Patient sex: M
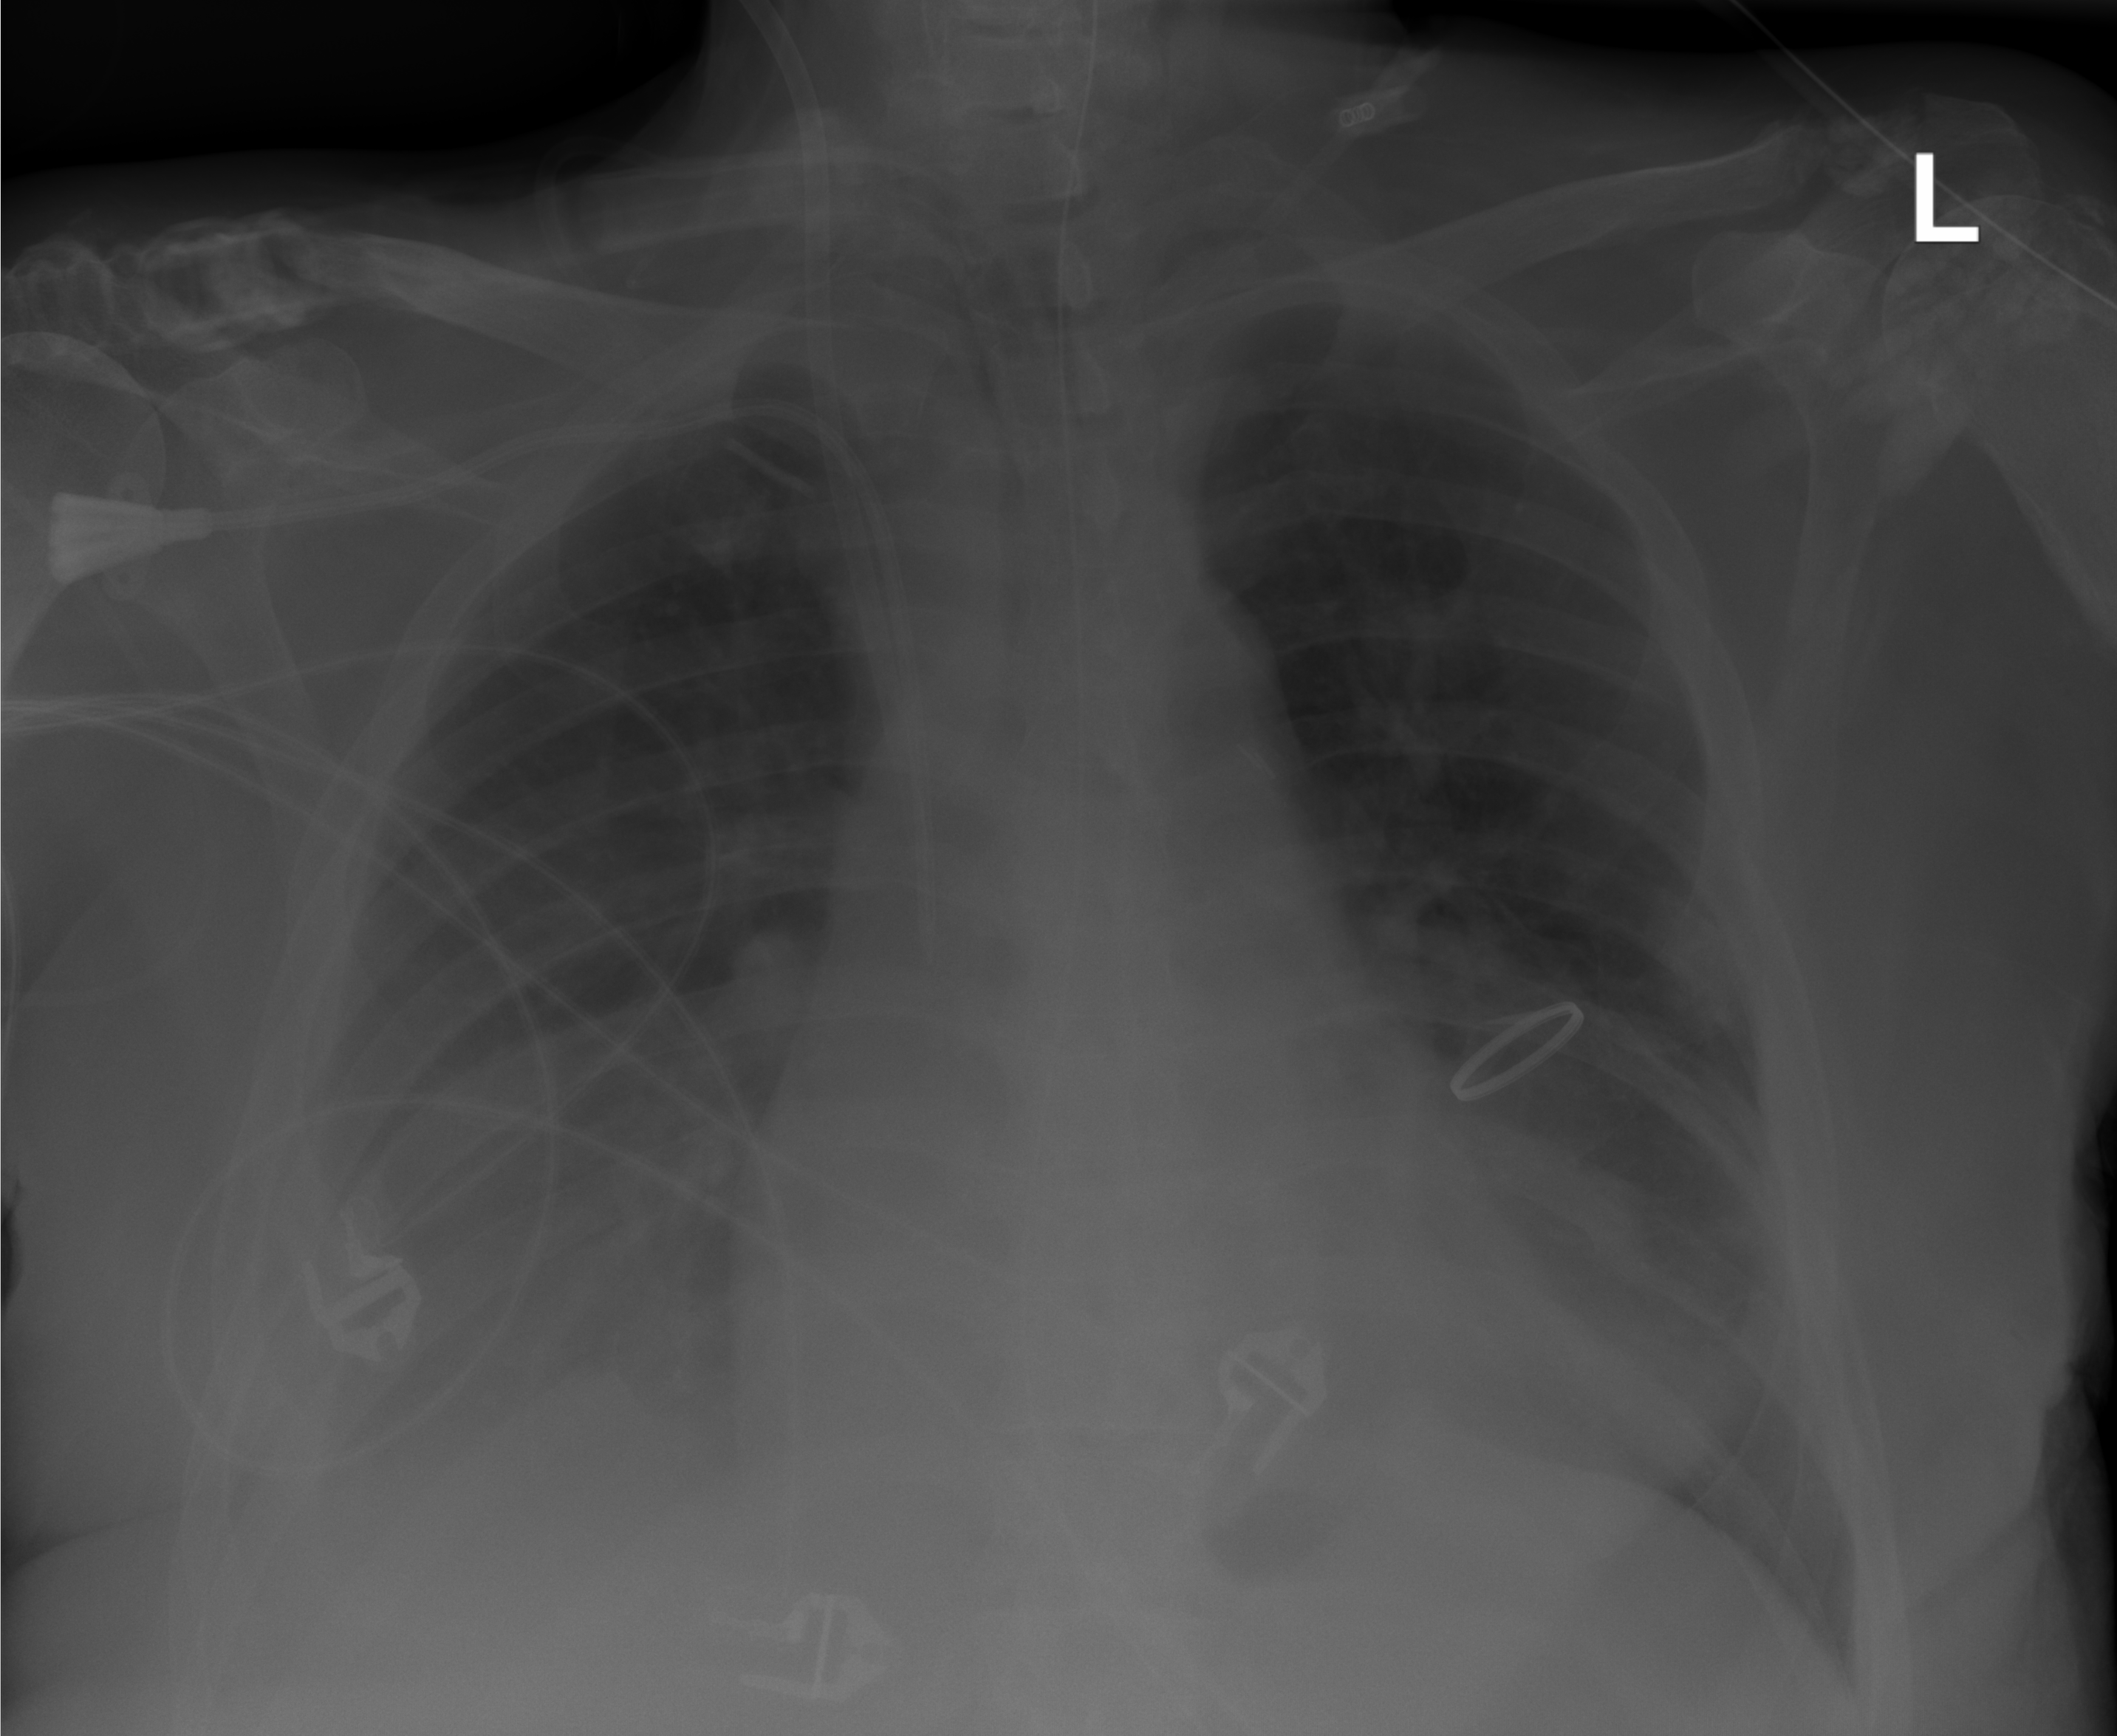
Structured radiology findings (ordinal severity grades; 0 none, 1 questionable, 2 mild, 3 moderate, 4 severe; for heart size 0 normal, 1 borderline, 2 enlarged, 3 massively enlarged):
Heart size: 2
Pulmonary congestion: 2
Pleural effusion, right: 2
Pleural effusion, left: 0
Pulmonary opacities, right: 0
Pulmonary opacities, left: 0
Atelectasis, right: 2
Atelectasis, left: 2